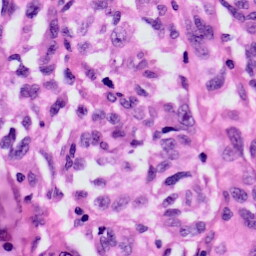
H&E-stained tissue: Skin